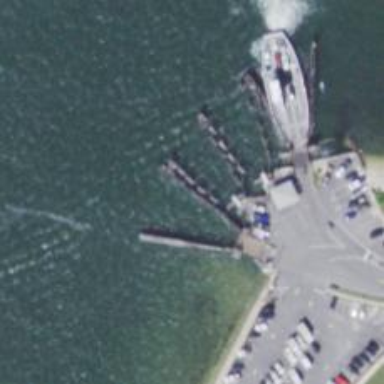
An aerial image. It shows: Primary ferry.